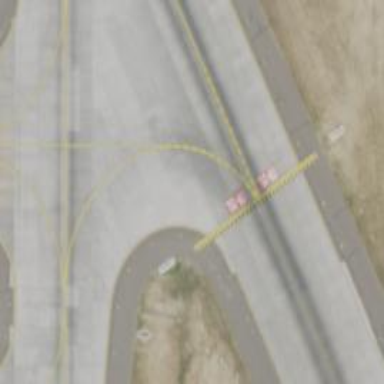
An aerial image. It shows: View of taxiway at the airport.